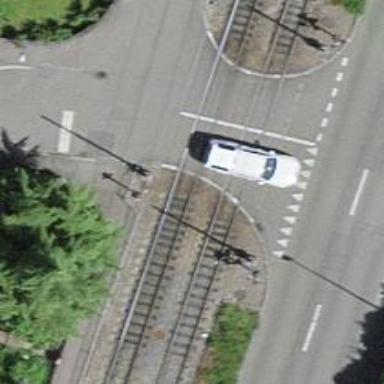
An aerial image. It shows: Level crossing along the railway.